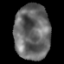
Tissue: lung
Cell type: Epithelial cells
Senescence score: 0.2021
Nuclear area (px): 1940
Mean DAPI intensity: 103.834